Field crop: maize
Growth stage: 2
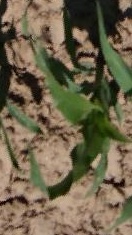
Species: maize